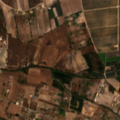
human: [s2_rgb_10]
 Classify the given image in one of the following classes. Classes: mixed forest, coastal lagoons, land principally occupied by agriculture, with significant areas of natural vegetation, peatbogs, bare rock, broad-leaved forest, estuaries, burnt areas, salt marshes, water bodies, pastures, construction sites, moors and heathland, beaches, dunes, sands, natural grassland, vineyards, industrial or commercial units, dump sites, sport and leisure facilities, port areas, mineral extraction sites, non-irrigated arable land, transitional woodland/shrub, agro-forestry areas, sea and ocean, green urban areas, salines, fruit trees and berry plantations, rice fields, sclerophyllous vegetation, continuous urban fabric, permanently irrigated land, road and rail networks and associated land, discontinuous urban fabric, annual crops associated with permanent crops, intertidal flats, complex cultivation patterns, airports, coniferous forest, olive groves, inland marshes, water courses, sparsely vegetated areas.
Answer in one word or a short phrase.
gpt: vineyards, complex cultivation patterns, broad-leaved forest